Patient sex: M
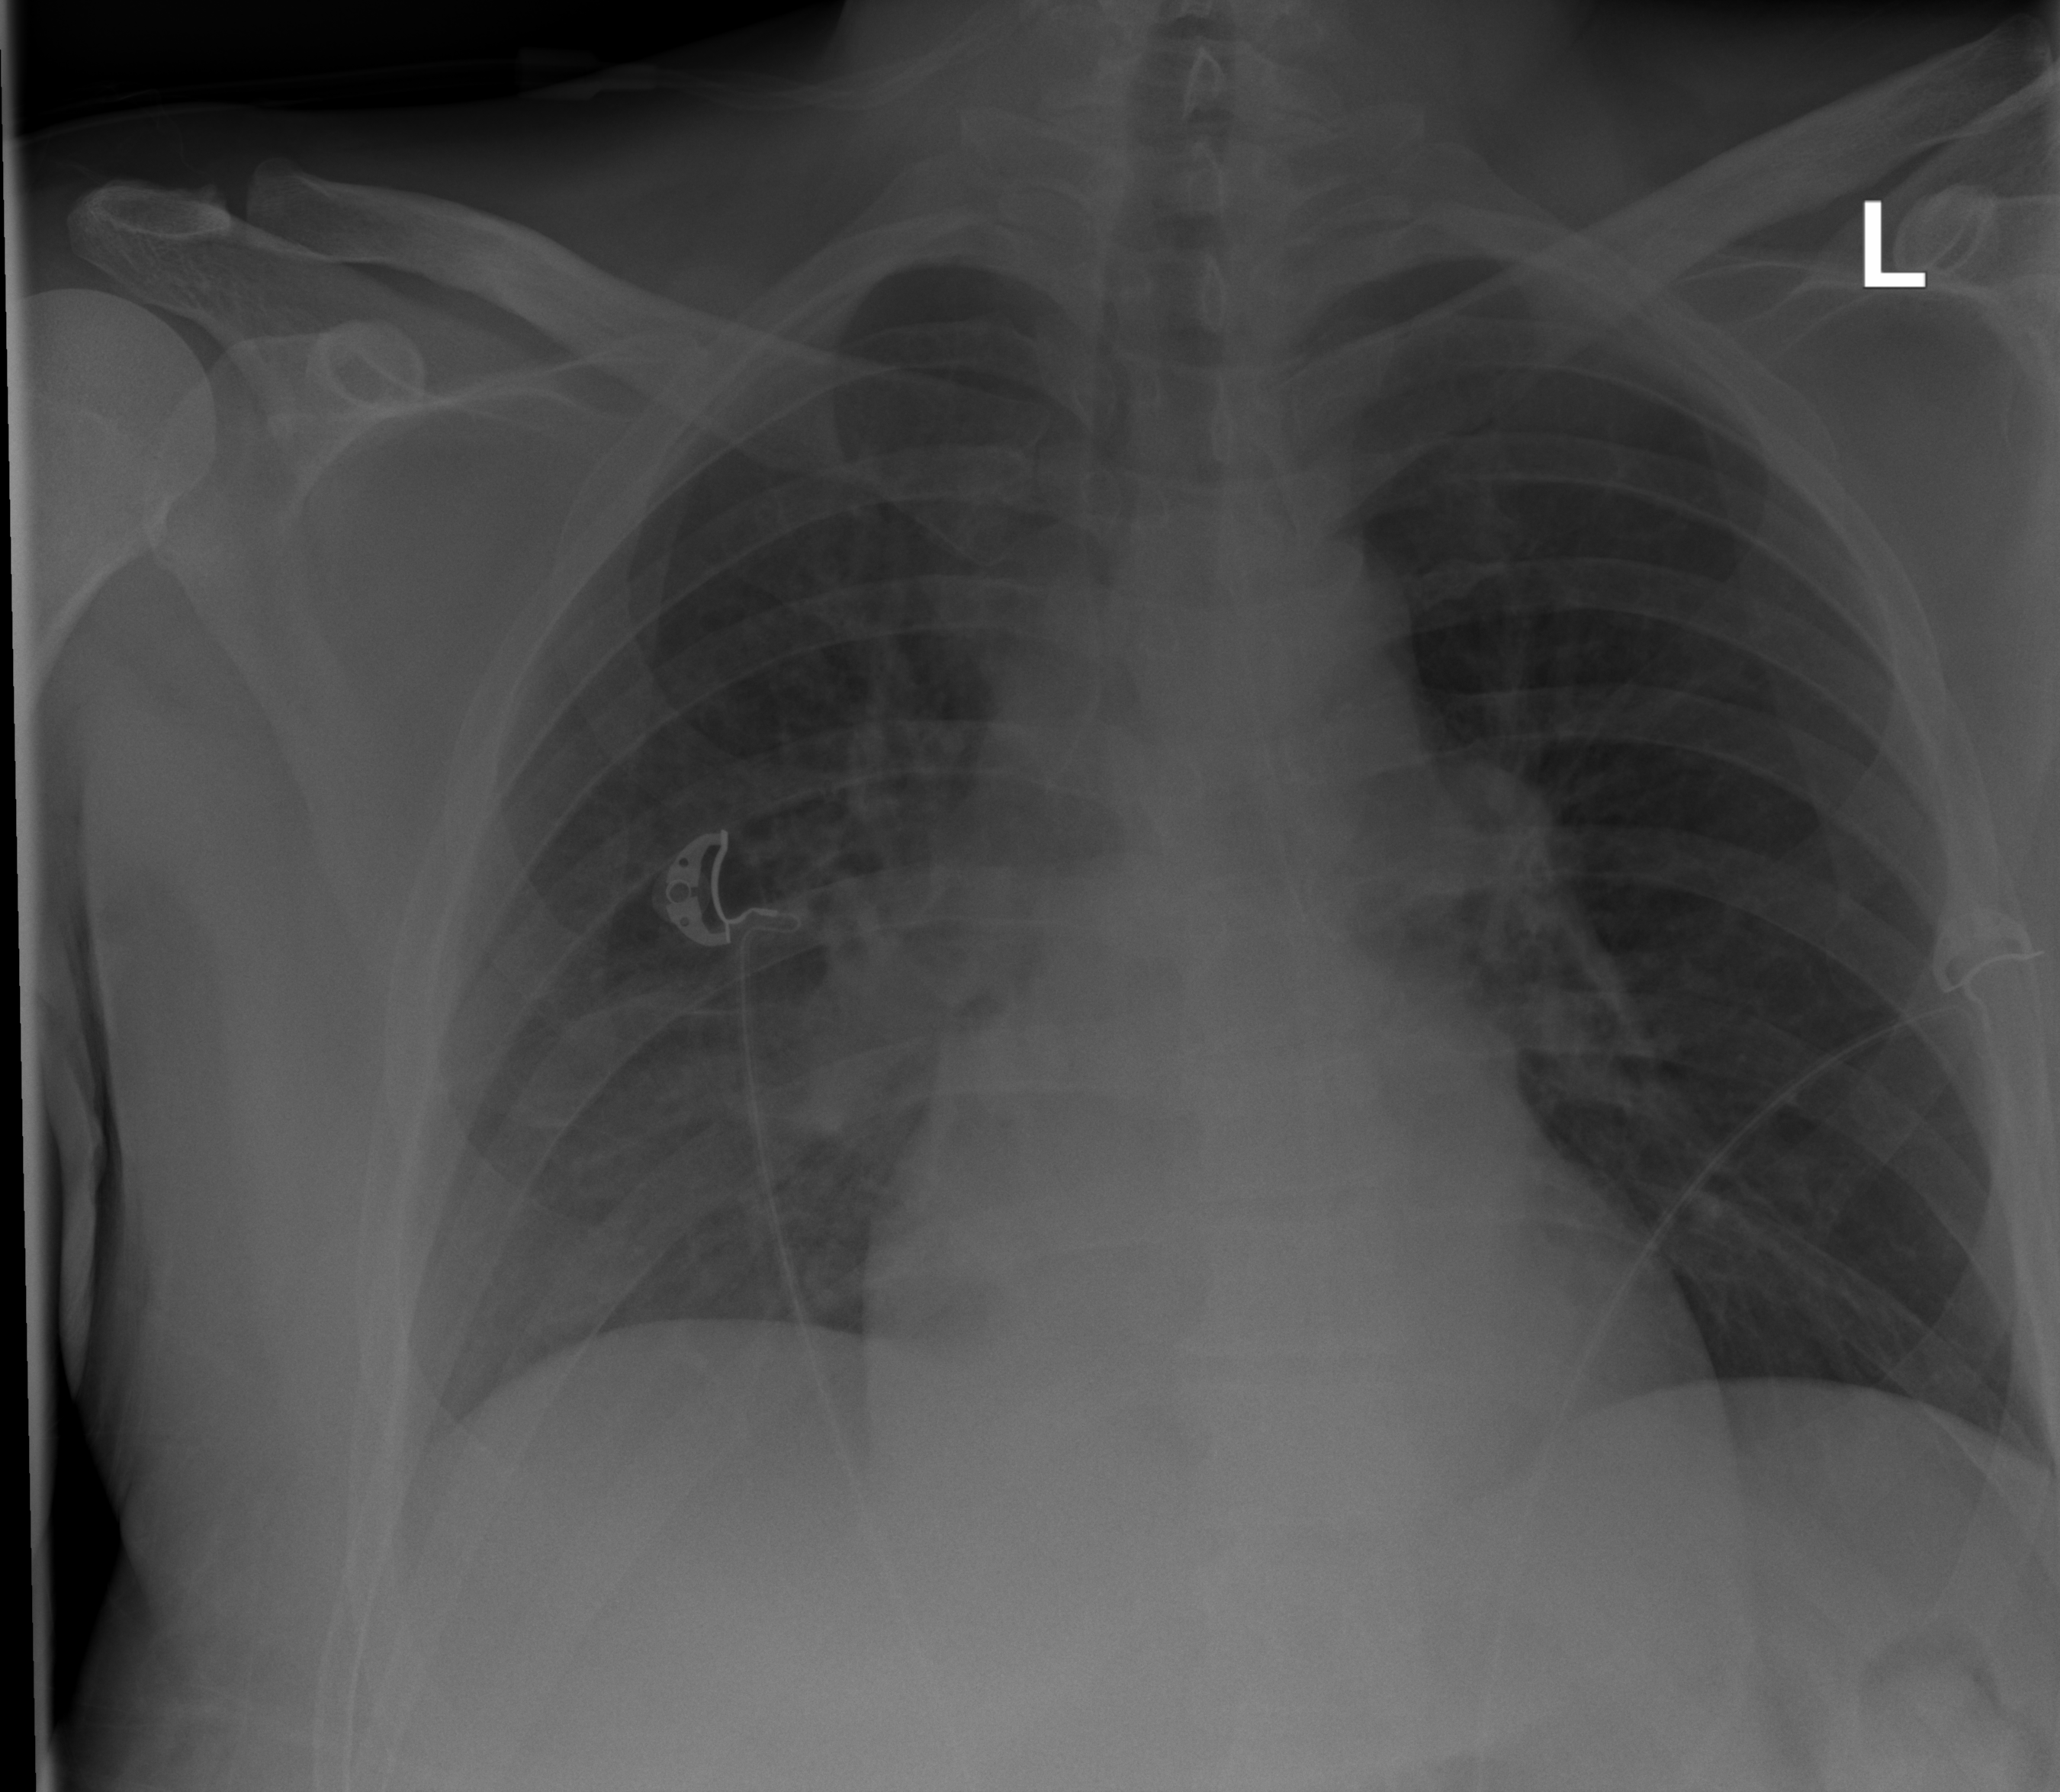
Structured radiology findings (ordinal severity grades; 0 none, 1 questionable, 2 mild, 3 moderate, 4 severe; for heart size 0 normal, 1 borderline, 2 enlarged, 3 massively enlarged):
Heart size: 0
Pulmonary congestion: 0
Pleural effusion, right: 0
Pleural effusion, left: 0
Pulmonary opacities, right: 2
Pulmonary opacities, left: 0
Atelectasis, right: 2
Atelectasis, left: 0